Question: I've UIView - UIScrollView - UITextField
If keyboard appears (textField delegate), I move the self.view up with some offset value.
But how is that the same value makes different offset in LandscapeLeft and LandscapeRight?
In LandscapeLeft it's work right(picture on bottom).
Seems like there's 20px difference (big coincidence with statusBar height?)
How to fix that? ( hardcoding +20 is not accepted as answer )
Thanks for help.
'''
// AHTextFieldHelper.m
...
- (void)moveViewUp:(UIView *)view withOffset:(int)offset forOrientation:(Orientation)orientation withDuration:(float)animationDuration
{
_animationDuration = animationDuration;
_view = view;
_offset = offset;
_orientation = orientation;
[UIView animateWithDuration:animationDuration delay:0 options:UIViewAnimationOptionCurveEaseOut animations:^{
if (orientation == portrait)
{
_tempPortraitRect = view.frame;
view.frame = CGRectOffset(view.frame, view.frame.origin.x, view.frame.origin.y - offset);
}
else if (orientation == landscapeLeft)
{
_tempLandscapeLeftRect = view.frame;
view.frame = CGRectOffset(view.frame, view.frame.origin.x + offset, view.frame.origin.y);
}
else if (orientation == landscapeRight)
{
_tempLandscapeRightRect = view.frame;
view.frame = CGRectOffset(view.frame, view.frame.origin.x - offset, view.frame.origin.y);
}
} completion:^(BOOL finished){
_isUP = YES;
}];
}
'''
ViewController.m - (void)textFieldDidBeginEditing:(UITextField *)textField
'''
// ViewController.m - (void)textFieldDidBeginEditing:(UITextField *)textField
// some refactoring needed
if ([[UIDevice currentDevice] orientation] == UIDeviceOrientationLandscapeRight)
{
_originalLandscapeRightFrame = self.view.frame;
CGPoint translatedTextFieldOrigin = [[textField superview] convertPoint:textField.frame.origin toView:self.view];
if (fabs(translatedTextFieldOrigin.y) >= ([RSHelpersFunctions screenResolution].width - kAHiPhoneLandscapeKeyboardHeight) - textField.frame.size.height)
{
CGFloat newPoint = (translatedTextFieldOrigin.y - ([RSHelpersFunctions screenResolution].width - kAHiPhoneLandscapeKeyboardHeight)) + textField.frame.size.height + 30 + 20; // quick fix
_textFieldHelper = [AHTextFieldHelper new];
[_textFieldHelper moveViewUp:self.view withOffset:fabs(newPoint) forOrientation:landscapeRight withDuration:0.5];
}
}
else if ([[UIDevice currentDevice] orientation] == UIDeviceOrientationLandscapeLeft)
{
_originalLandscapeLeftFrame = self.view.frame;
CGPoint translatedTextFieldOrigin = [[textField superview] convertPoint:textField.frame.origin toView:self.view];
if (fabs(translatedTextFieldOrigin.y) >= ([RSHelpersFunctions screenResolution].width - kAHiPhoneLandscapeKeyboardHeight) - textField.frame.size.height)
{
CGFloat newPoint = (translatedTextFieldOrigin.y - ([RSHelpersFunctions screenResolution].width - kAHiPhoneLandscapeKeyboardHeight)) + textField.frame.size.height + 30;
_textFieldHelper = [AHTextFieldHelper new];
[_textFieldHelper moveViewUp:self.view withOffset:fabs(newPoint) forOrientation:landscapeLeft withDuration:0.5];
}
}
'''

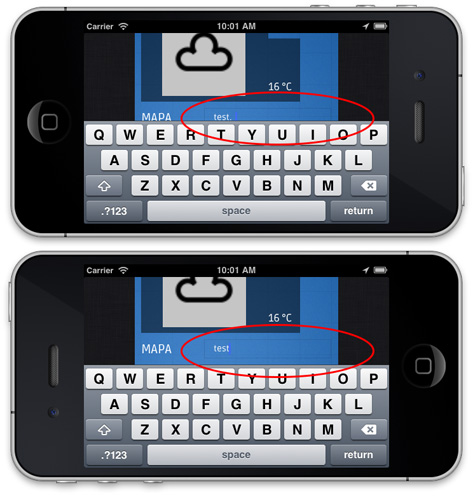
Answer: The top level UIView in the view hierarchy has its non-adjusted for orientation of the device. You may have better fortune trying to work with the for the top-level view instead (which adjusted for orientation).
To see this in action, try looking at the output produced by the following:
'''
NSLog(@"self.view.frame = %@", NSStringFromCGRect(self.view.frame));
NSLog(@"self.view.bounds = %@", NSStringFromCGRect(self.view.bounds));
'''
You will probably see the width and height for frame versus bounds being 'swapped'.
Another strategy is to have a UIView nested inside your top-level view, with correct autoresize/struts set, and then work with nested view's frame instead of the top-level frame.